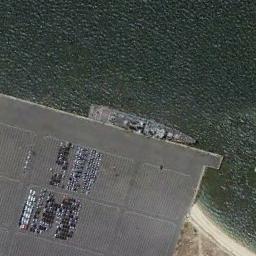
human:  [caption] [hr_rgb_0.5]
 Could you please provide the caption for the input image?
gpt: There are many containers on the dock next to the ship .

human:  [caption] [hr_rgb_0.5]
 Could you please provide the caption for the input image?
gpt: There is a ro-ro ship docked at the dock, With large swarms of cars on the dock .

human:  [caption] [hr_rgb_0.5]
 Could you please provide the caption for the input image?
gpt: There is a ship in the green water .

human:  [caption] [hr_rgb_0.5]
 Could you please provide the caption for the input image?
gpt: The ship is docked at the truck terminal and the water is dark green .

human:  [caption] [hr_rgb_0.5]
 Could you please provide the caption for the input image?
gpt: The ship is at the harbor with many containers .